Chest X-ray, AP view. Patient: 14 years old, sex F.
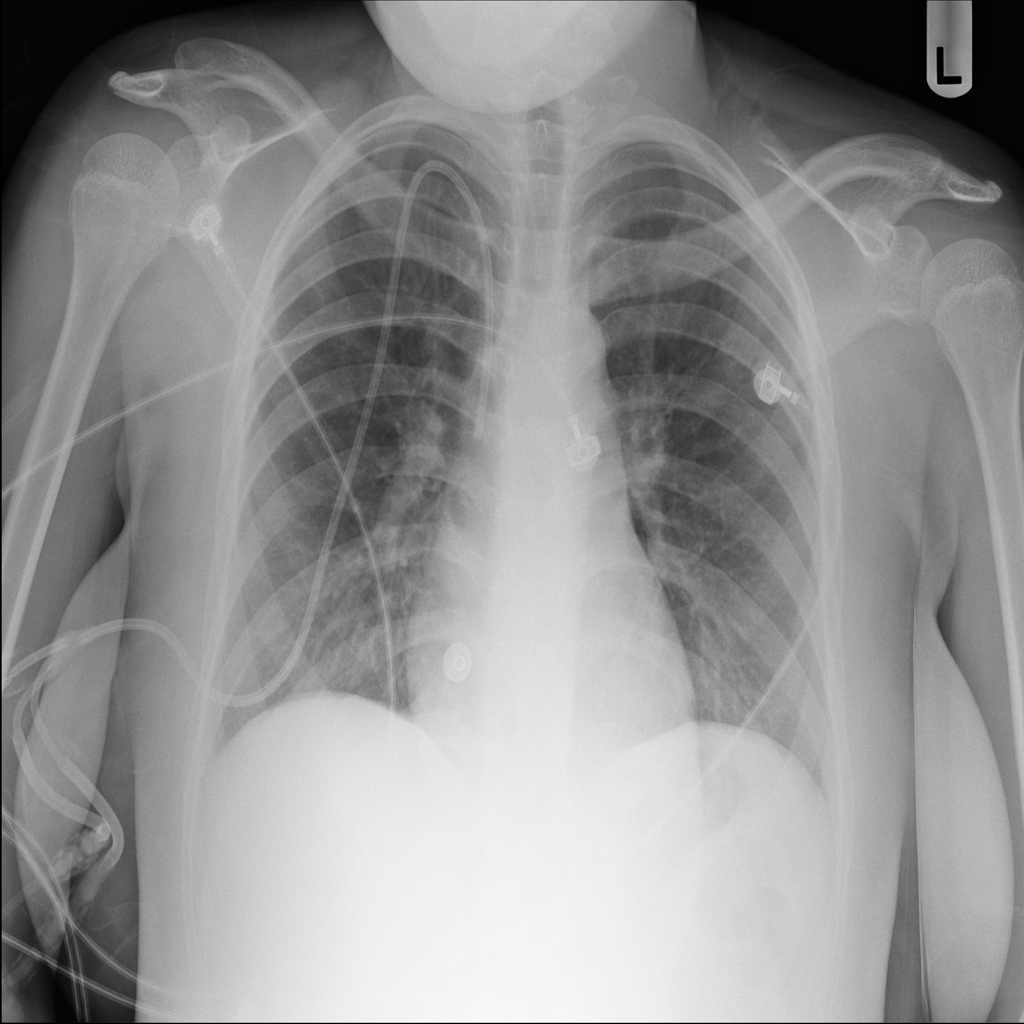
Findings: No Finding